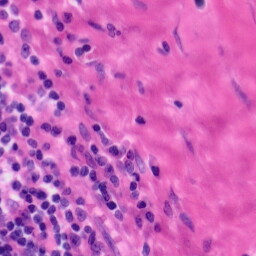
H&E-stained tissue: Tonsil